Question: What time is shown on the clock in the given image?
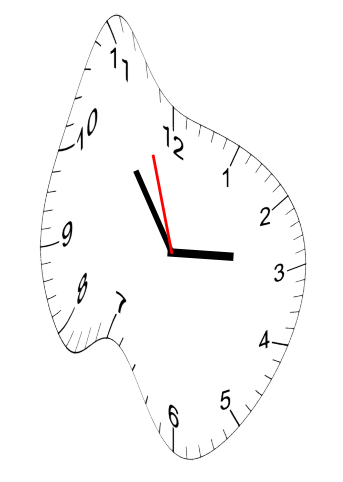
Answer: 02:53:57